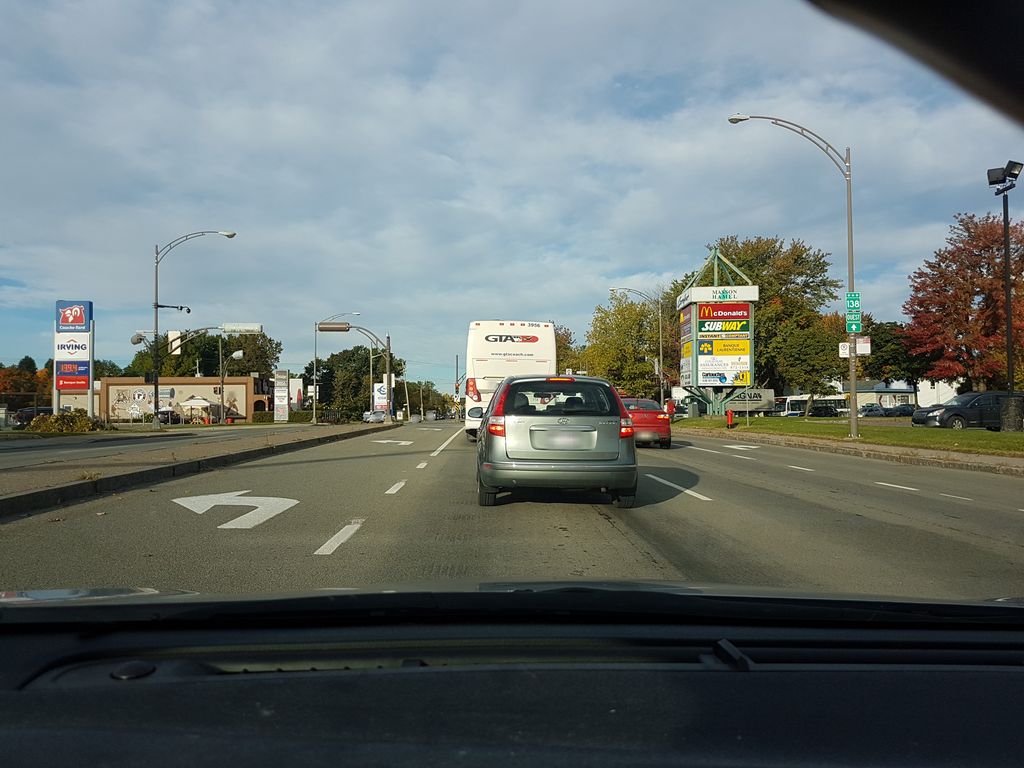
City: quebec_city